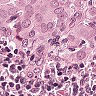
Metastatic tissue present: yes